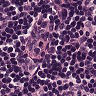
Metastatic tissue present: no